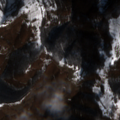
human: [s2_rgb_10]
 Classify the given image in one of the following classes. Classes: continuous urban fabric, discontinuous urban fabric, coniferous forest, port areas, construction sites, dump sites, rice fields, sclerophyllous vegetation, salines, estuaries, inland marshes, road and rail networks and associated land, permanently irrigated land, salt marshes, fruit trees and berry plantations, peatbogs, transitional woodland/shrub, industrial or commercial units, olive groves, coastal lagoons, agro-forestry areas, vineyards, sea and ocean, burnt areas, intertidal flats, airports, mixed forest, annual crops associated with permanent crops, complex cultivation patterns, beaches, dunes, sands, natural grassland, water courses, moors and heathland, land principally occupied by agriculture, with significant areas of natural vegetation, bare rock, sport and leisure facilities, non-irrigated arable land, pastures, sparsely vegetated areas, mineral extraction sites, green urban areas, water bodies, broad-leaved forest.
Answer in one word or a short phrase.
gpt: broad-leaved forest, natural grassland, transitional woodland/shrub